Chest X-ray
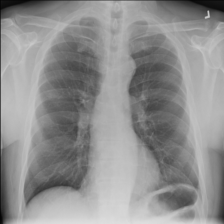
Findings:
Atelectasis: positive
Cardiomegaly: negative
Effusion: negative
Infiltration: negative
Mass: negative
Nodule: negative
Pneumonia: negative
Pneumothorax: negative
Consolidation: negative
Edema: negative
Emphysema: negative
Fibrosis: negative
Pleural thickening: negative
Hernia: negative